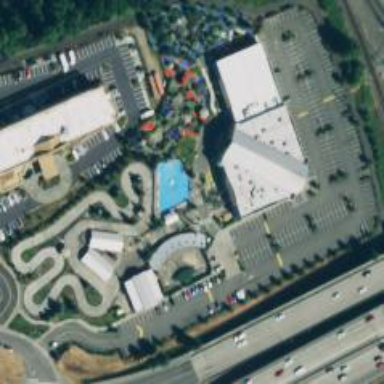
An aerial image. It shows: Theme park.